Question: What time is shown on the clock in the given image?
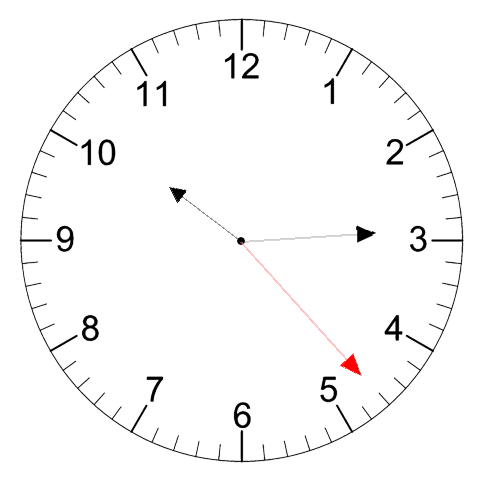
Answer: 10:14:23